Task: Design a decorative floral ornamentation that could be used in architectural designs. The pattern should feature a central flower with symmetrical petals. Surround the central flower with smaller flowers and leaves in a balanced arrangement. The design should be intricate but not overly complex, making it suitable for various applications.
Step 1476:
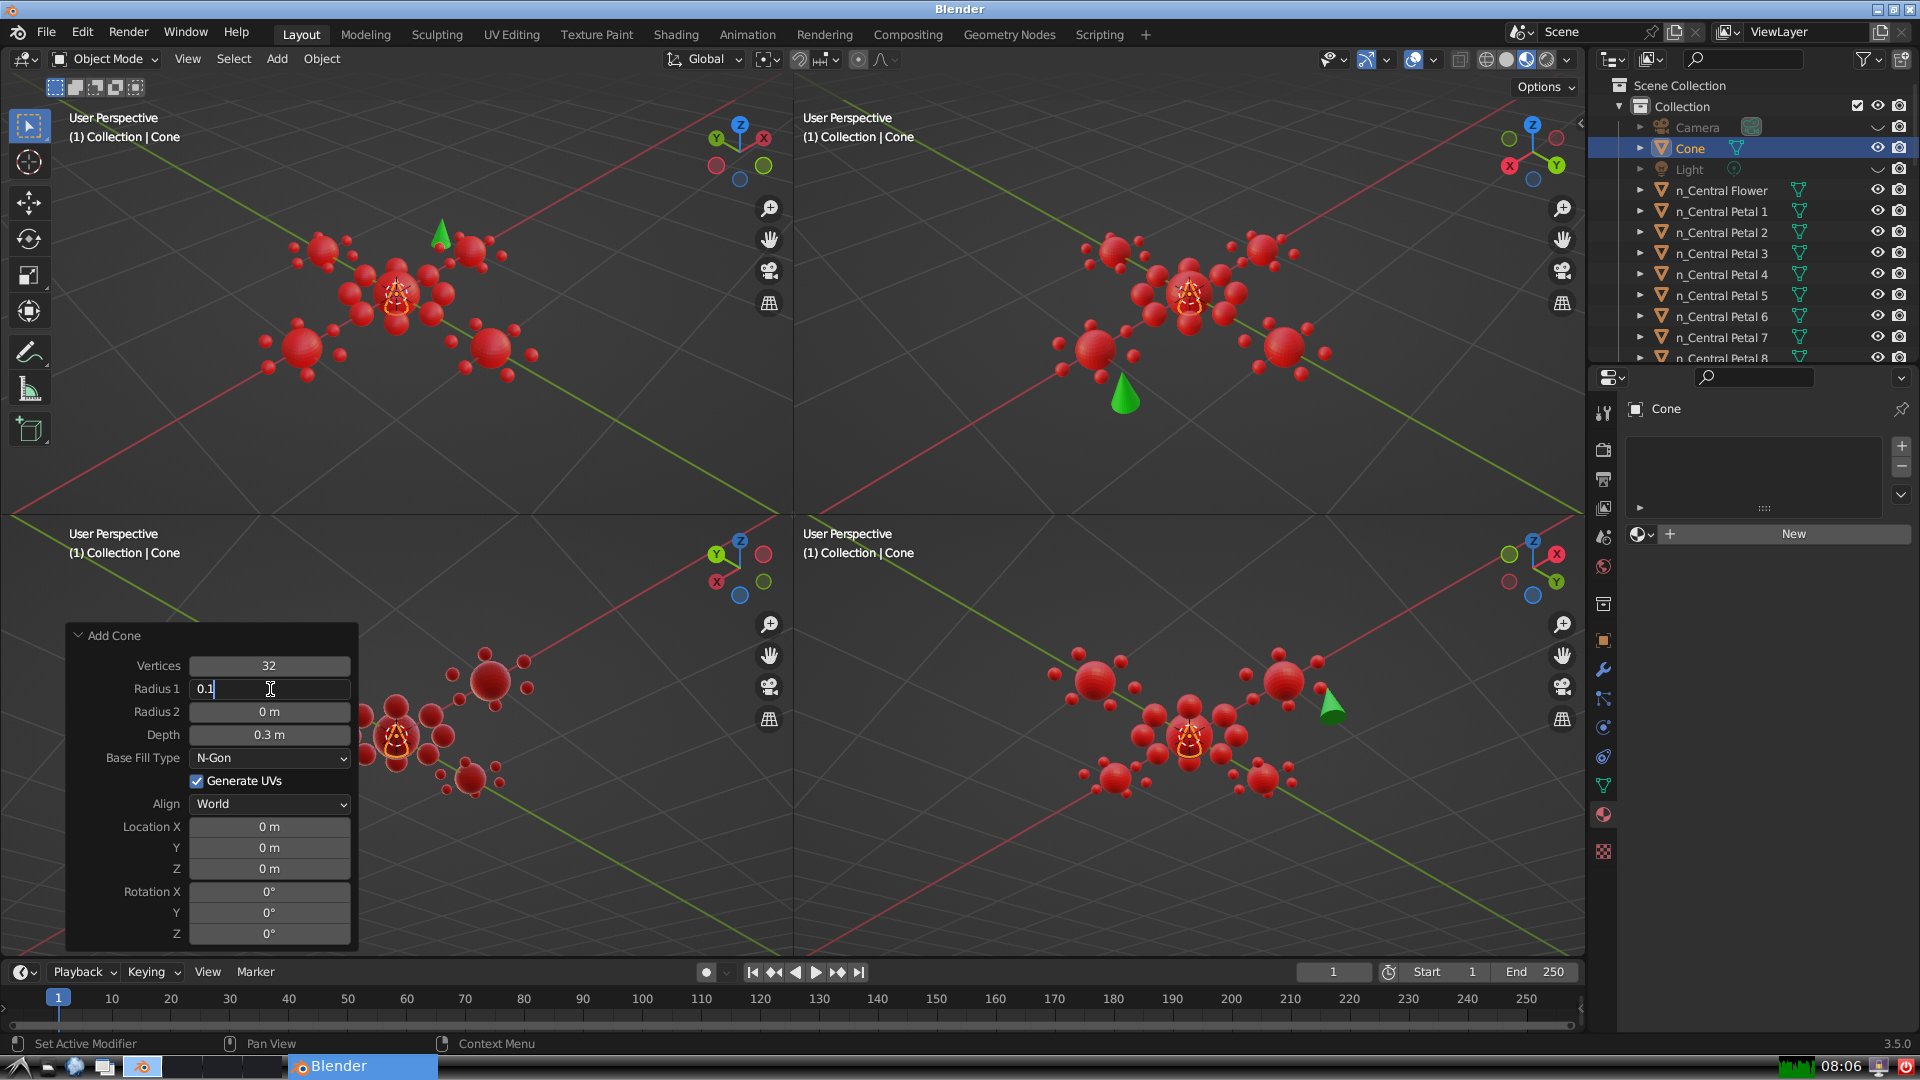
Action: {"key_press": ['Return']}